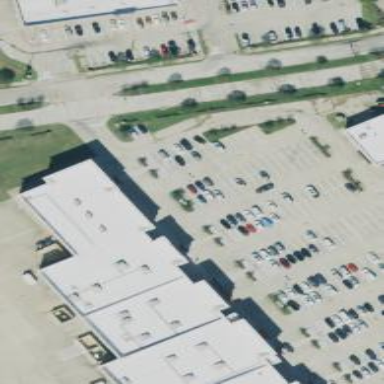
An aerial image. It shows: Parking space.